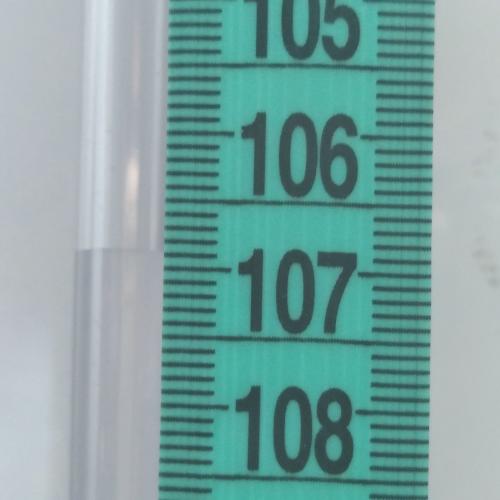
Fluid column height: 106.9 cm